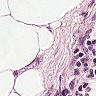
Metastatic tissue present: no